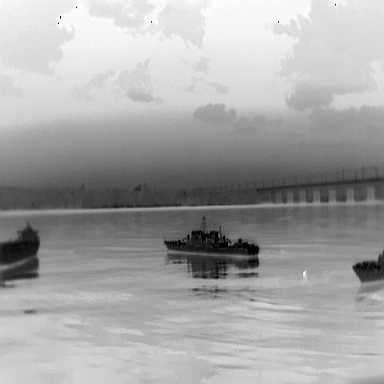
There are three objects shown in the infrared image, including two warships, and a liner.